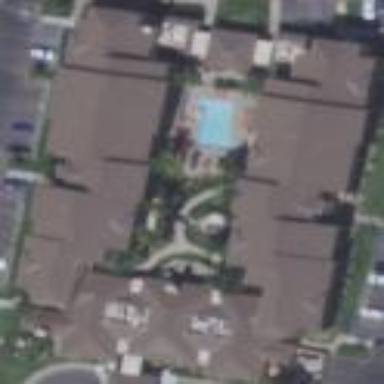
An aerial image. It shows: Hotel building.